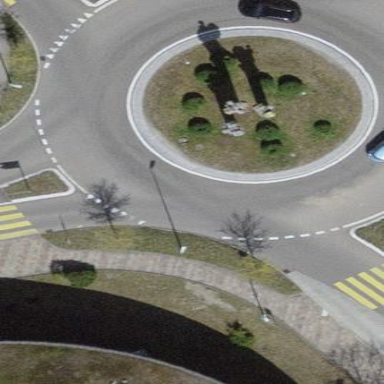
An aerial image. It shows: Secondary road made of asphalt leading to roundabout.